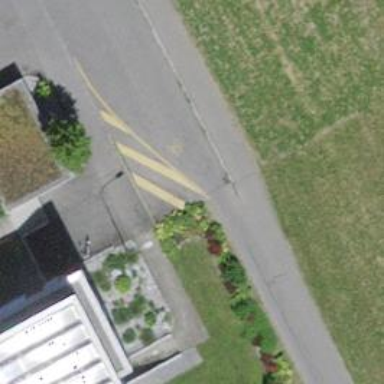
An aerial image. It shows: Bollard barrier.